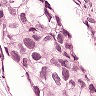
Metastatic tissue present: yes